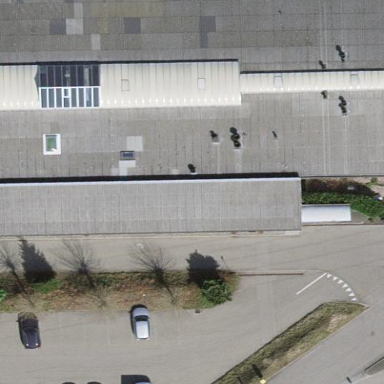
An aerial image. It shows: Industrial building.